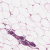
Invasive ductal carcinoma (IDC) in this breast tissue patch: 0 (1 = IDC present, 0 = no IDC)